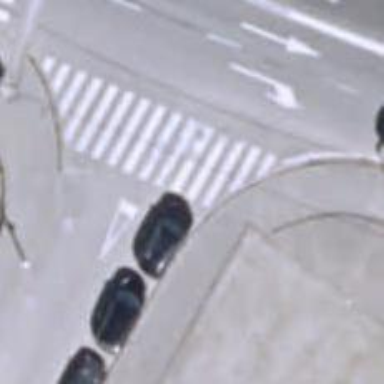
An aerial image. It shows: Crossing with traffic signals.